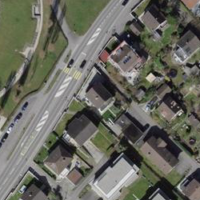
EUNIS habitat code: 54
Species observed at this site:
Urtica dioica